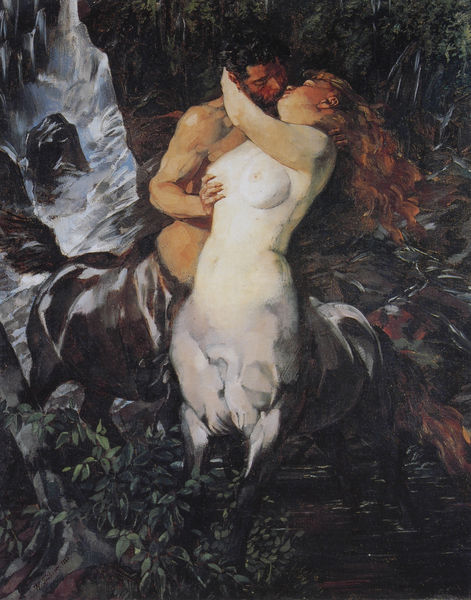
Titel: Kentaurenpaar am Wasserfall
Künstler: Heinrich Wilhelm Trübner
Standort: München
Institution: Bayerische Staatsgemäldesammlungen
Schlagwörter: akt, baum, berg, blau, blätter, dunkel, felsen, gemälde, hand, haut, kopf, körper, laub, mann, nackt, wasser, weiß, bäume, fluss, grün, landschaft, see, braun, brust, busen, frau, grau, haar, hell, köpfe, schwarz, szene, rot, tier, symbolismus, bart, arm, arme, blass, inkarnat, mensch, stein, steine, hände, öl, bach, natur, busch, büsche, gebüsch, haare, fassen, paar, blatt, pflanze, pflanzen, höhle, locken, wald, wasserfall, pferd, pferde, statue, beine, schweif, bein, brüste, kuss, küssen, leidenschaft, liebe, umarmung, schwan, berge, fels, gebirge, schlucht, jugendstil, weib, stuck, erotik, griff, rothaarig, sex, greifen, raub, femme fatale, liebespaar, kentauren, satyr, geäst, böcklin, faun, kentaur, metamorphose, mythologisch, mythos, nymphe, pferdekörper, sage, verwandlung, zentauer, zentaur, zentauren, innig, liebende, amorphe hülle, blattwerk, brus, echo, eros, fabelwesen, feuerbach, gebirgsbach, gebirgsfluss, kaulbach, kentaurin, lieben, liebschaft, nymph, rothaarige, satyre, umarmnung, umfassen, versteinern, versteinert, vogelfrau, zentaurus, zentral, kentaurus, kaskade, faune, kreatur, pferdemensch, pain, freedom, lust, kentauruspaar, a woman, entrapment, patriachy, feminine object of desire, and a cenateur, schwan7, fairy